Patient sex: M
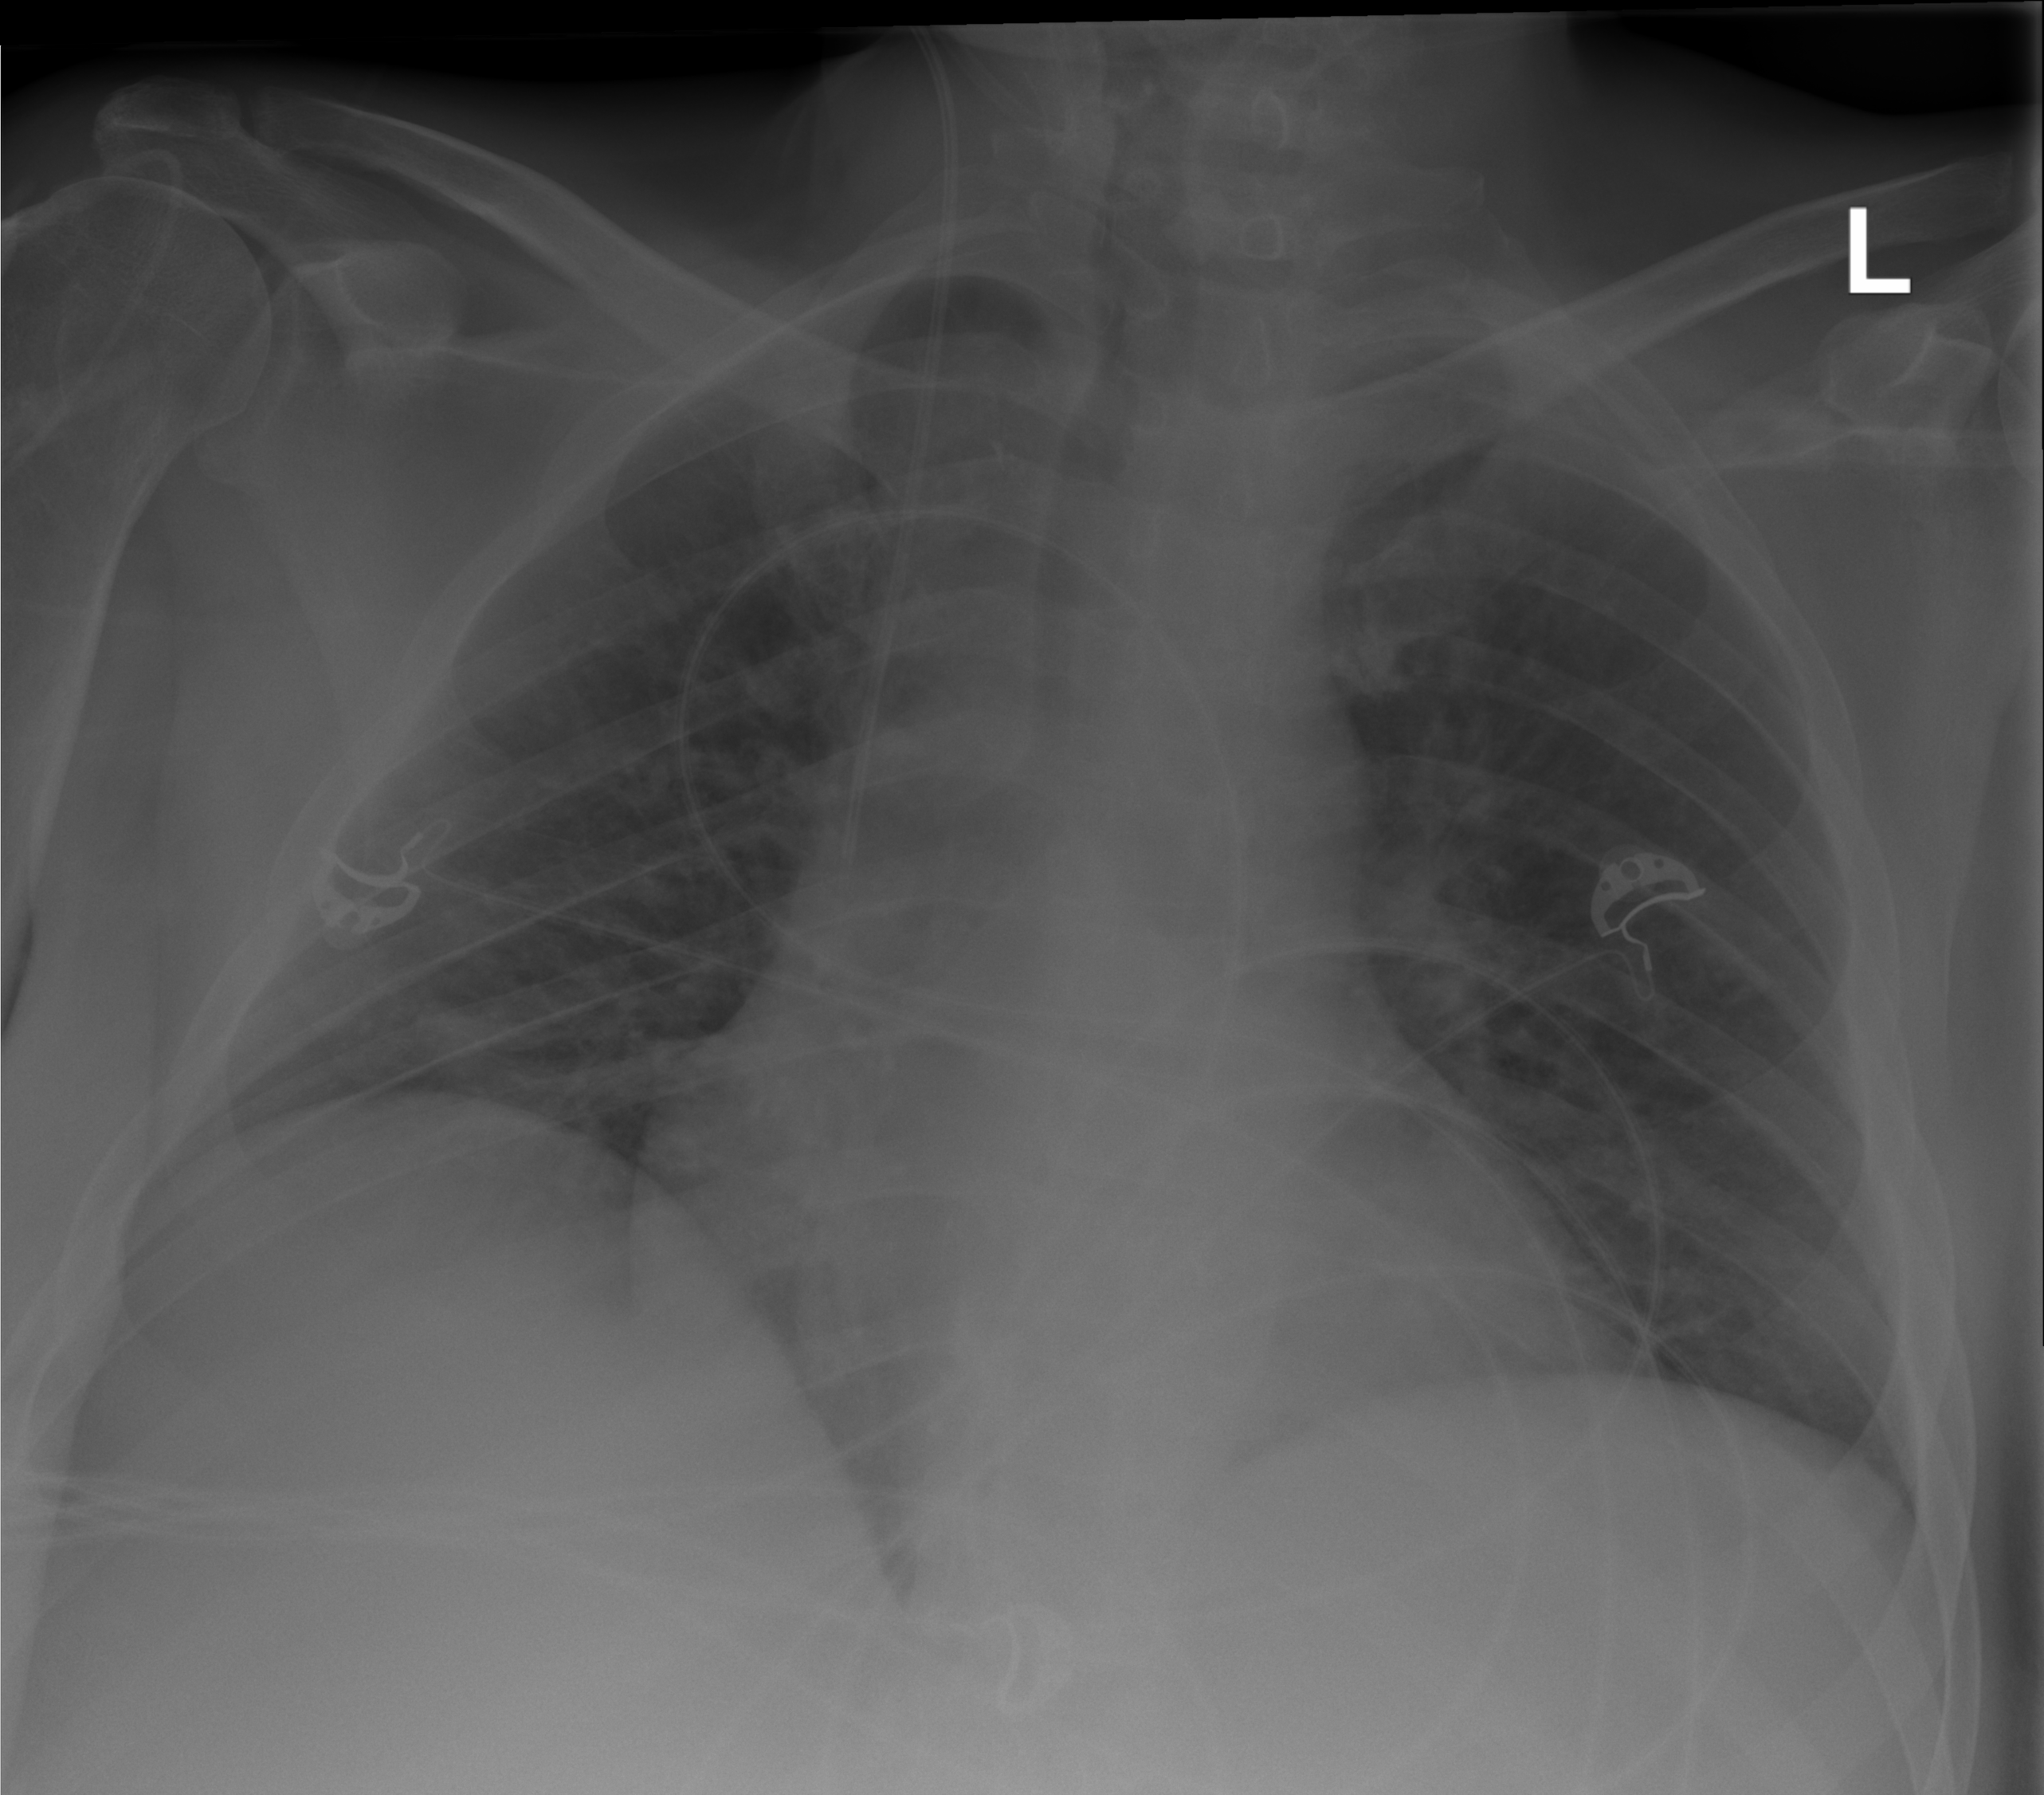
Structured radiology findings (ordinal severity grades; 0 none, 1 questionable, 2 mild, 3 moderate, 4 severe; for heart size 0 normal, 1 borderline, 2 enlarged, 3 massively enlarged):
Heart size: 2
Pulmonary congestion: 2
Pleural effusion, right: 0
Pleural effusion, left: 0
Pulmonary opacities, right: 0
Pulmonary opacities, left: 0
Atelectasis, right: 2
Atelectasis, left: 2